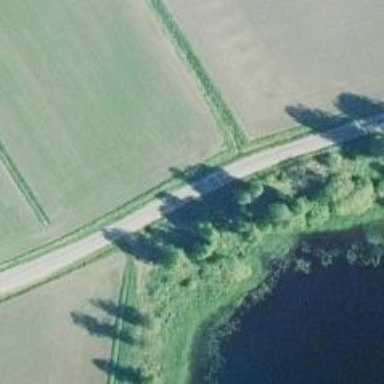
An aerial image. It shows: Unclassified road.